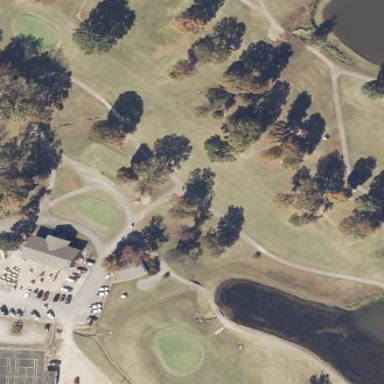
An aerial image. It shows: Golf fairway surrounded by grass.